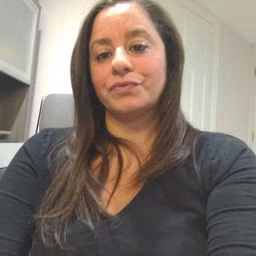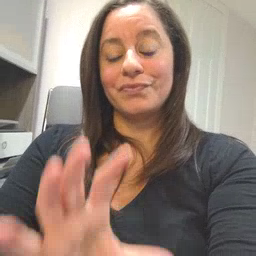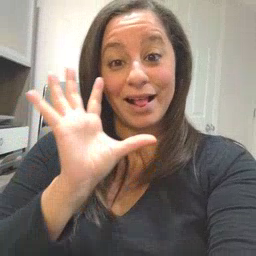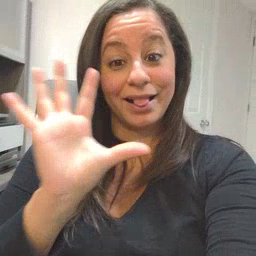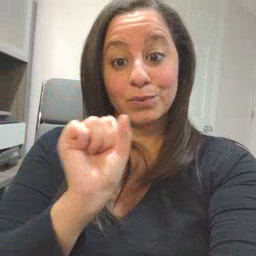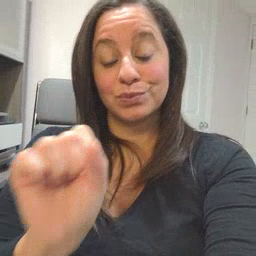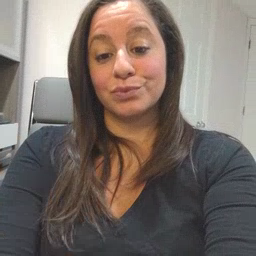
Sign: loud